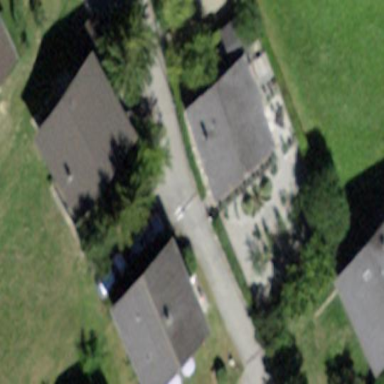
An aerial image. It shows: Simple house.